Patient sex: F
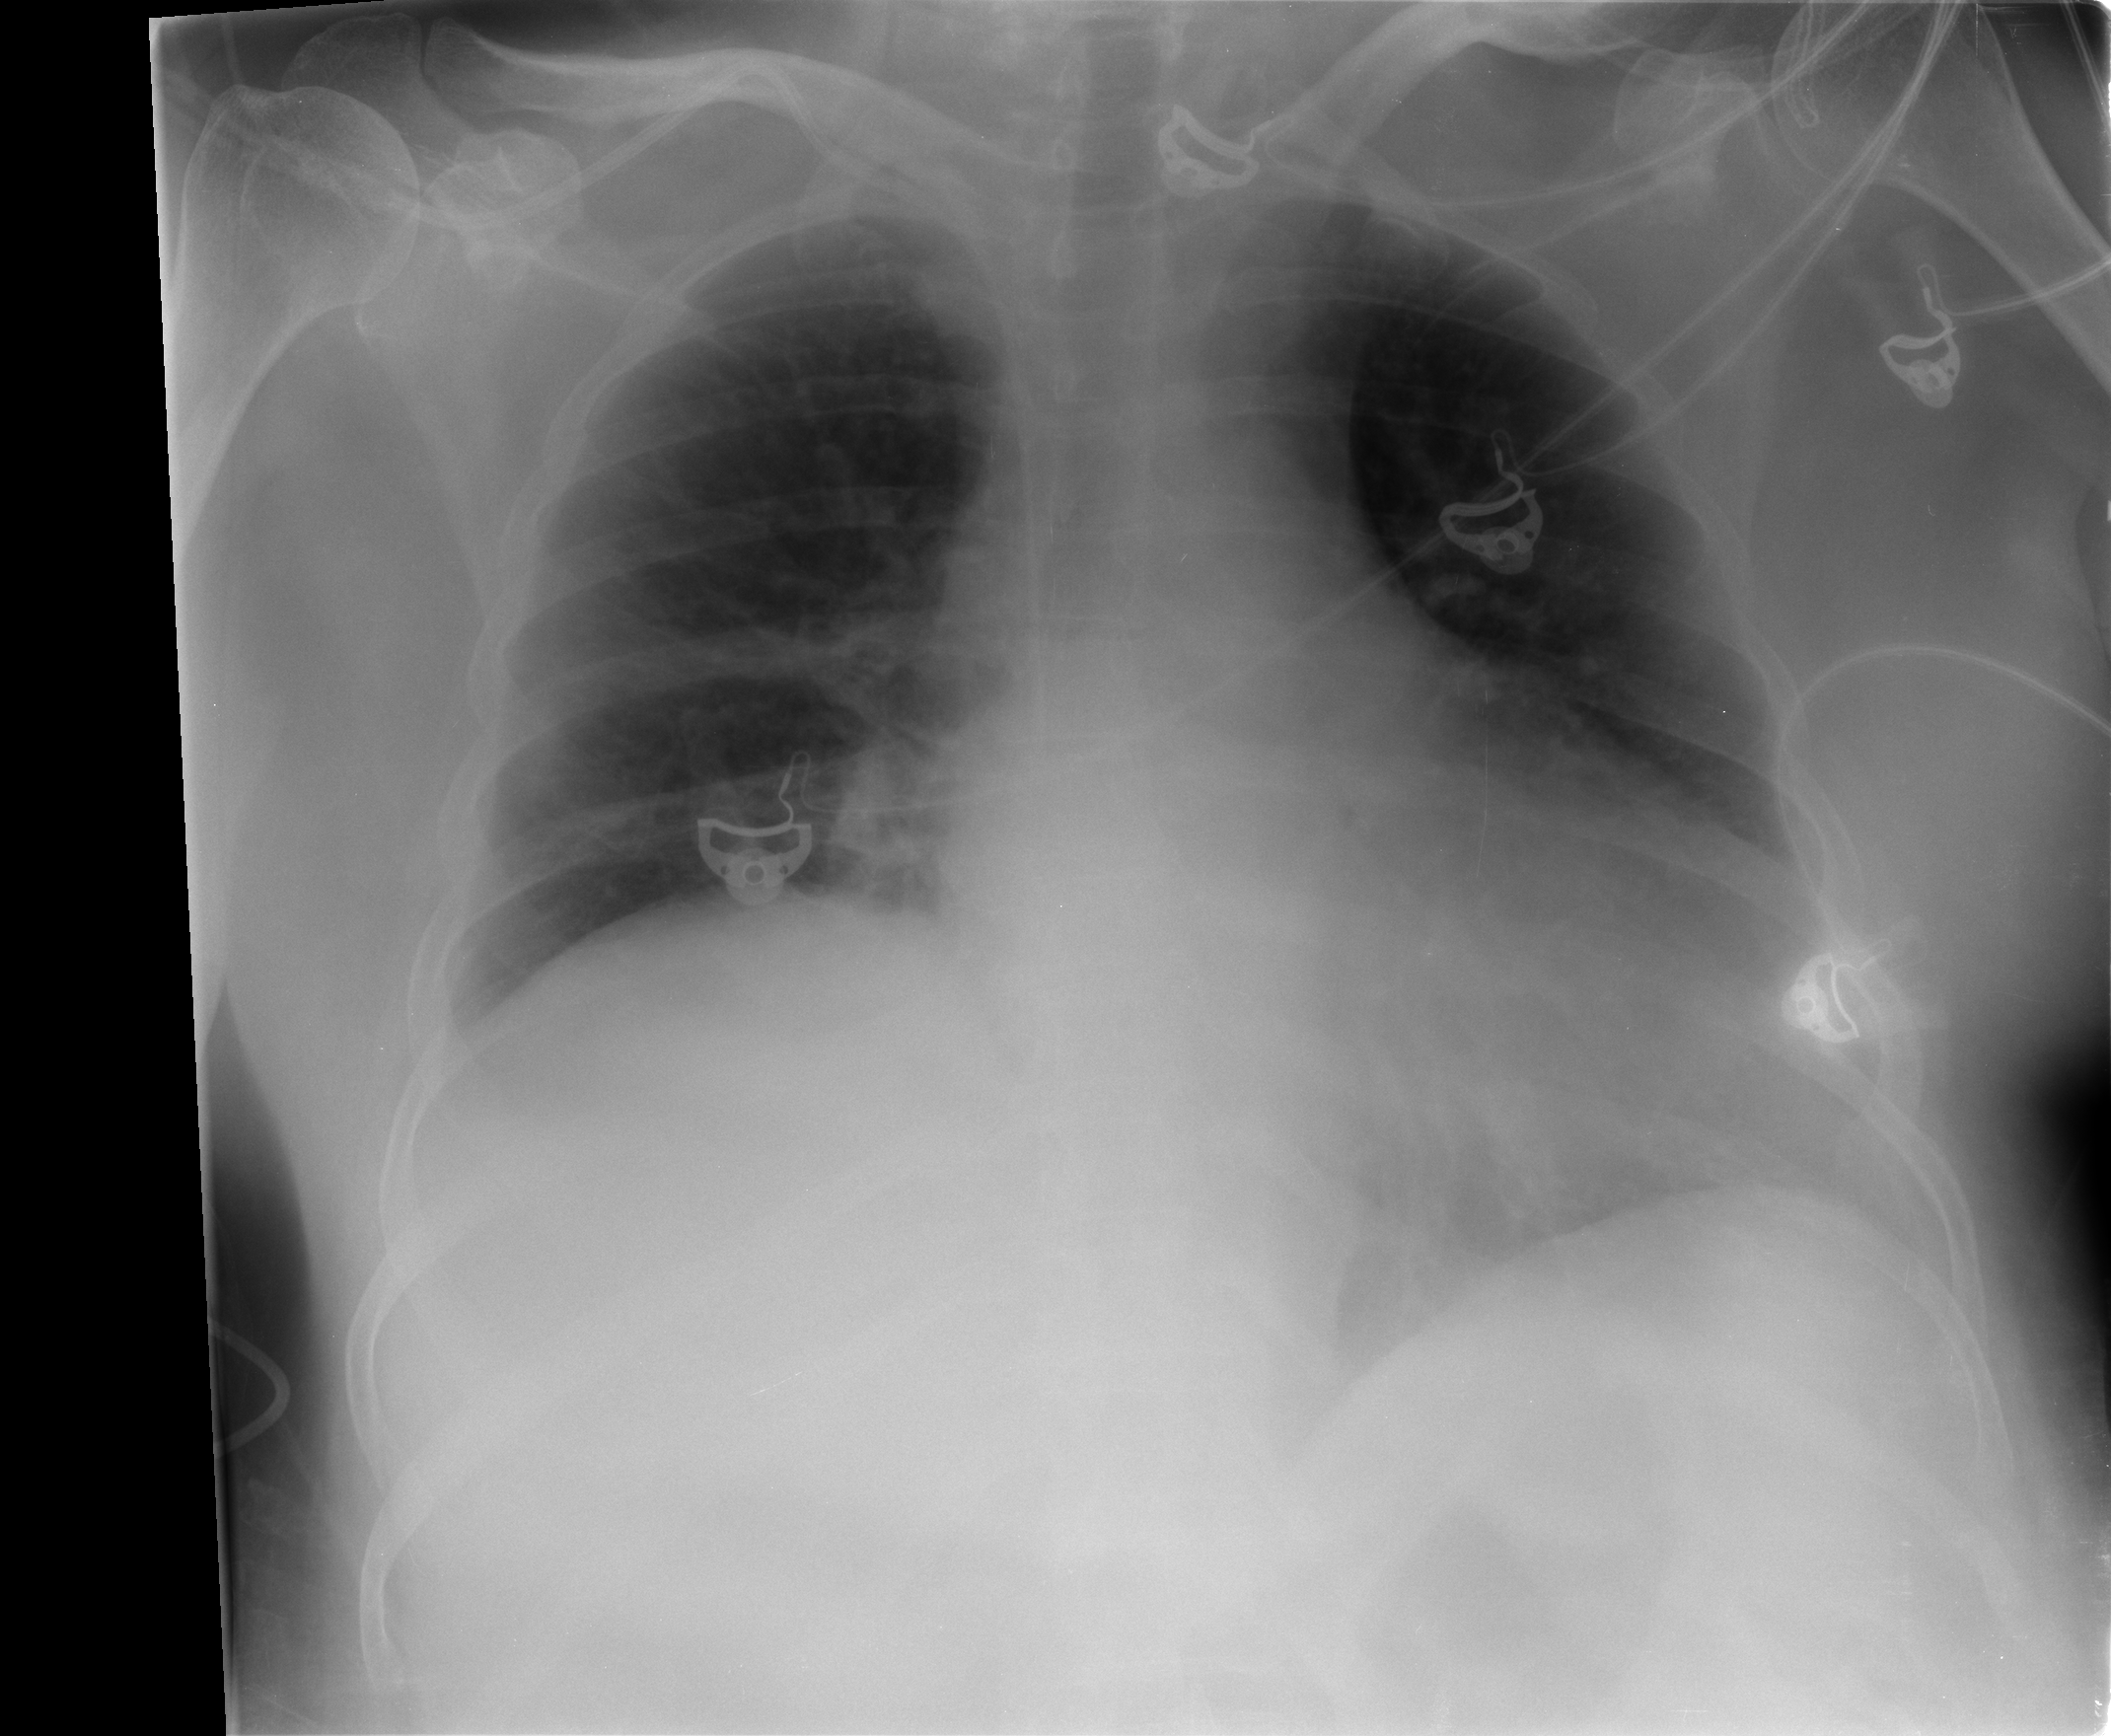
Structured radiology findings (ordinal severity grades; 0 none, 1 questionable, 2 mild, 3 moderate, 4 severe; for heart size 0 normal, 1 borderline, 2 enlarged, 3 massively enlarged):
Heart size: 2
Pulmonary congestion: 0
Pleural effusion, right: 1
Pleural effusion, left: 0
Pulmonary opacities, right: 0
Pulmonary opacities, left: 0
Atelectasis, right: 1
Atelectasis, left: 0